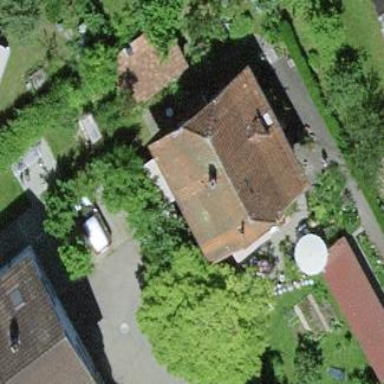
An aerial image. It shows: House with hipped roof.